Question: I've a site with primefaces, which have a dropdown menu in the navigation. In Chrome, FF etc. it works well, but in IE (testet with IE8), the dropdown menu expand under the content.

Green: Navigation
Blue: Content
Red: The Dropdown menu
How can i fix this bug? It must work in IE8!
What i've already tried:
added in the 'navigation.css' the following statement.
'''
.ui-menu .ui-menu-parent .ui-menu-child{
z-index:100;
}
'''
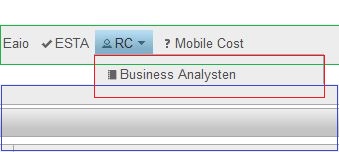
Answer: I am afraid that solution depends on your html structure. Are the green and blue elements on the same level?
Try increasing 'z-index' on the green element.
Also if thats possible try giving the green element 'position:relative;'